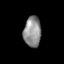
Tissue: skin
Cell type: Fibroblasts
Senescence score: 0.7806
Nuclear area (px): 519
Mean DAPI intensity: 141.805